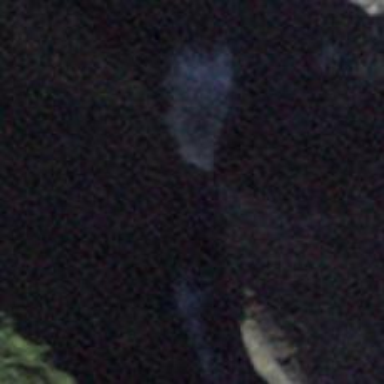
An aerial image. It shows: Beautiful waterfall in nature.